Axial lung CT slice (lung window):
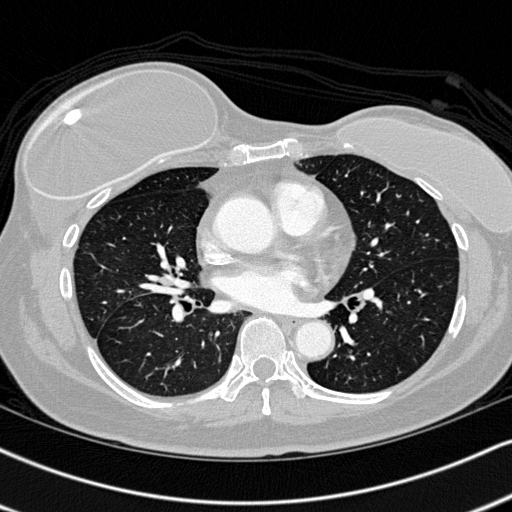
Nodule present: no